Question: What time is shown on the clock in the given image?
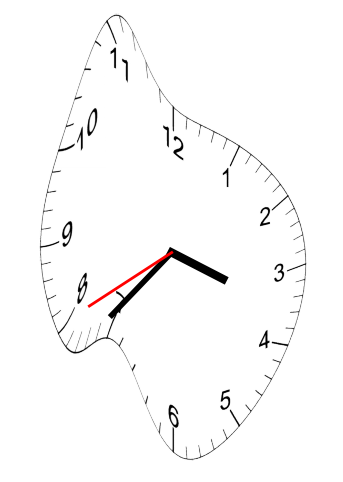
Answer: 03:36:40